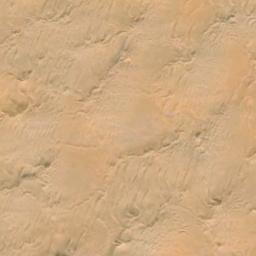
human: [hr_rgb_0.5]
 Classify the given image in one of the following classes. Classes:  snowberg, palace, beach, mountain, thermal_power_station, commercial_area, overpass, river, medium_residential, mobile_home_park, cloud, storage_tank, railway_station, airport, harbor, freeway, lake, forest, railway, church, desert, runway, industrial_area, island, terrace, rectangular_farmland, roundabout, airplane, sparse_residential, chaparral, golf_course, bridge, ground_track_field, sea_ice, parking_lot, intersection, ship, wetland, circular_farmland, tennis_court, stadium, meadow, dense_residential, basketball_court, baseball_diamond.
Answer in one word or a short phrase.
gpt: desert